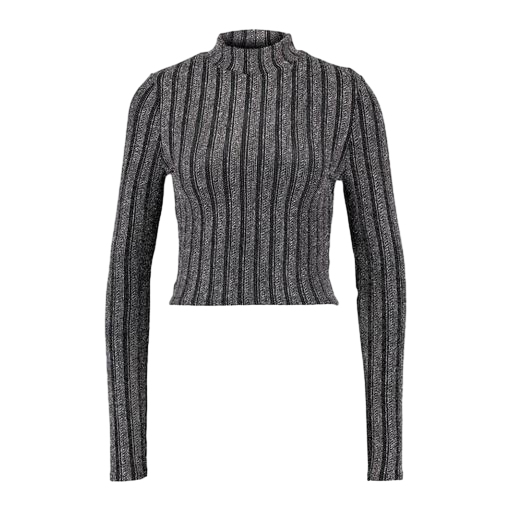
high-neck ribbed-jersey t-shirt, crop top silver tinsel, high-neck top, white background